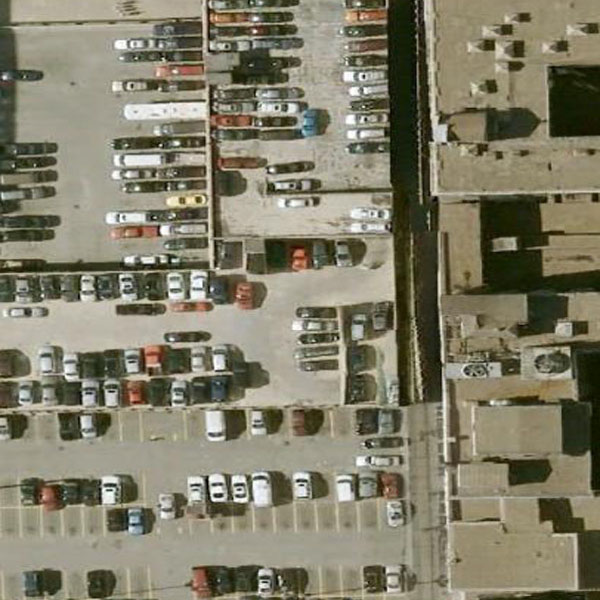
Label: Parking